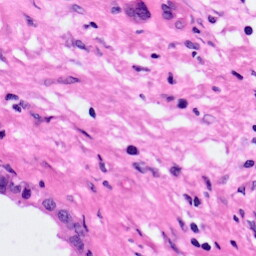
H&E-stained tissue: Pancreatic